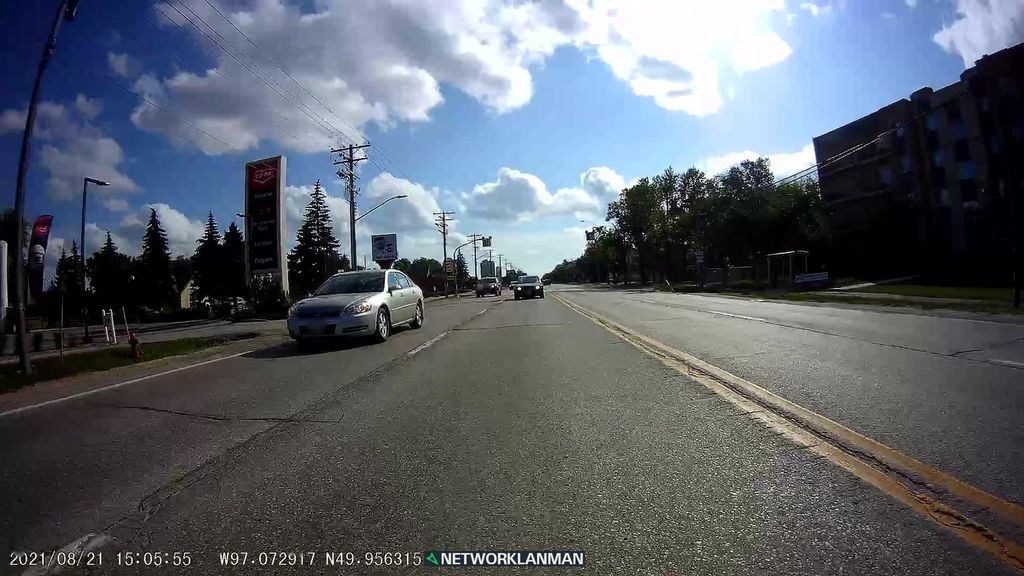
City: winnipeg